Question: I'm writing a library project to create a component that's going to be used in some, if not all, of our projects. I wanted to test how it's going so far, but I can't import the library project into my other project.
So, I created my library project called SplashScreen with Android Studio. Now I've created the project SplashScreenDemo with an Activity that should use the component I wrote in the library project. But the import wizard doesn't let me choose the project and all the info I find online is to import into Android Studio your old Eclipse library project, but in my problem Eclipse isn't involved at all.
So far I've tried:
- - -
This is the window (and that's the path to my library project):

I've tried several paths, none of them working:
- - - - - -
Any ideas? Am I missing something?
P.S.: Versions:
- - -
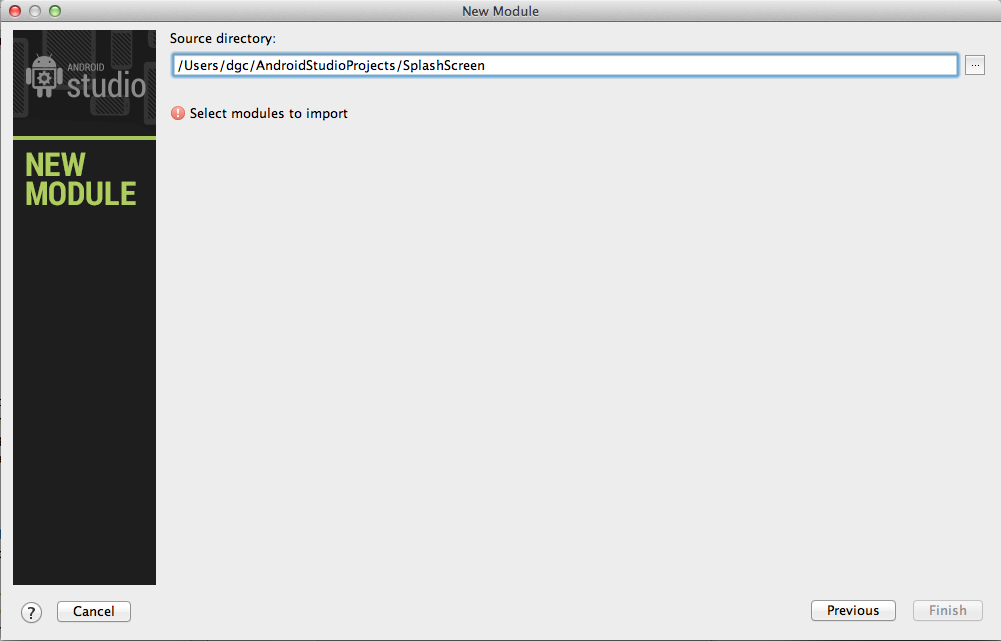
Answer: I think what's happening is that you're trying to import a module that has the same name as an existing module and it's not giving you any indication of what's wrong. Actually, if you enter just the path to the parent project so it will show you a list of modules you can import, and those modules can't be selected if you hover over one, it will show you the error message in a tooltip:

Obviously that's not very helpful, and I've filed a bug asking for improvements:
<URL>
To work around it, you'll have to rename either the module you're trying to import or the module in your project. To do that you can right-click on it in project view, choose Refactor > Rename > Rename directory.